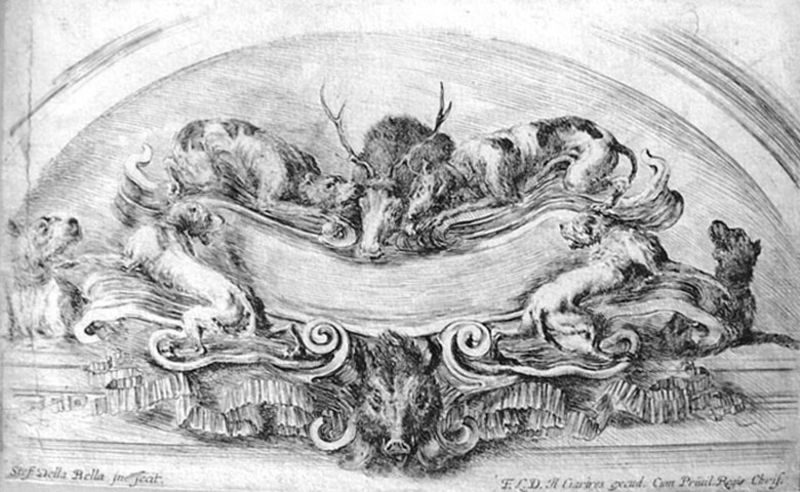
Titel: Sammlung verschiedener Capricci und neu erfundener Kartuschen und Ornamente (Raccolta di varii cappriccii et nove inventioni di cartelle et ornamenti): Kartusche mit sechs Hunden, einem Hirsch und einem Wildschweinkopf
Künstler: Stefano della Bella
Standort: Karlsruhe
Institution: Staatliche Kunsthalle Karlsruhe
Schlagwörter: kampf, kopf, weiß, wolf, grau, holz, köpfe, nase, schwarz, skizze, tür, zeichnung, dackel, hund, hunde, tier, tiere, ornament, schleife, alt, wand, band, barock, signatur, türbogen, decke, innen, blatt, schleifen, ranken, fell, relief, schrift, seitlich, papier, bogen, studie, grafik, graphik, rind, rundbogen, banner, wild, dekoration, bordüre, kartusche, detail, dekor, floral, ornamente, verzierung, stuck, schild, rinder, schwein, unterschrift, torbogen, kohle, druck, schwarzweiss, schraffur, radierung, stich, widmung, text, buchstaben, bleistift, entwurf, jagd, halbrund, wandschmuck, wappen, schnörkel, gesims, löwen, voluten, erlegt, gefleckt, hirsch, reh, jagdhunde, jagt, windspiel, plissee, volute, hörner, schnecke, schnecken, meute, wildschwein, emblem, geweih, bären, bär, spiralen, eber, kirsch, banderole, rüssel, zahn, trophäe, and, latein, regenbogen, beischrift, strichzeichnung, kringel, spruchband, bogenfeld, keiler, sau, hauer, freske, stoßzähne, elch, steinbock, jund, rentier, hirschkuh, eberkopf, wildsau, stella, schnekcen, jadd, haushund, bella, stefano della bella, della bella, hirsch hund, rella, feat, jadtbeute, woildschwein, bandk, hwildschwein, hunde geweih wildschwein schnörkel, roccalien